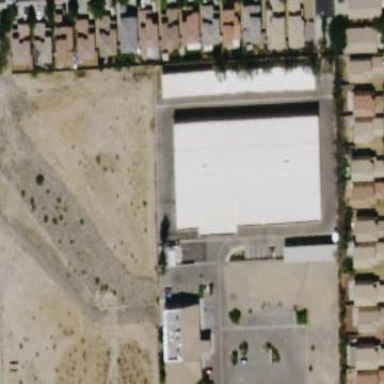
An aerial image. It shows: Group of garages.